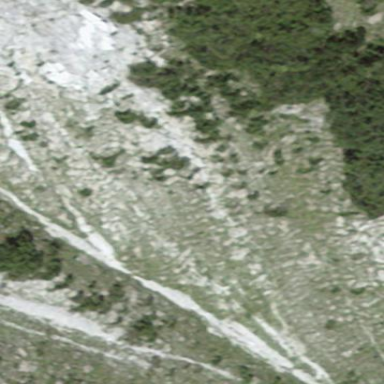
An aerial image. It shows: Natural scree.